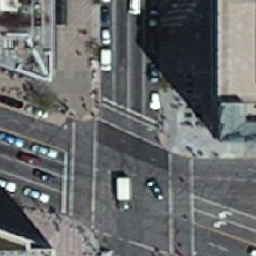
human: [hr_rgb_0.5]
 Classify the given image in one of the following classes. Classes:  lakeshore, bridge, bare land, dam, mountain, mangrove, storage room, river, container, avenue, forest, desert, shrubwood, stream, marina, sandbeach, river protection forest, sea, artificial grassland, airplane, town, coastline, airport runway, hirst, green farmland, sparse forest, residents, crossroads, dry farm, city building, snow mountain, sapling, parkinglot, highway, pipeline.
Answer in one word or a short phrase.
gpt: crossroads